Field crop: maize
Growth stage: 2
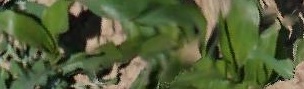
Species: maize